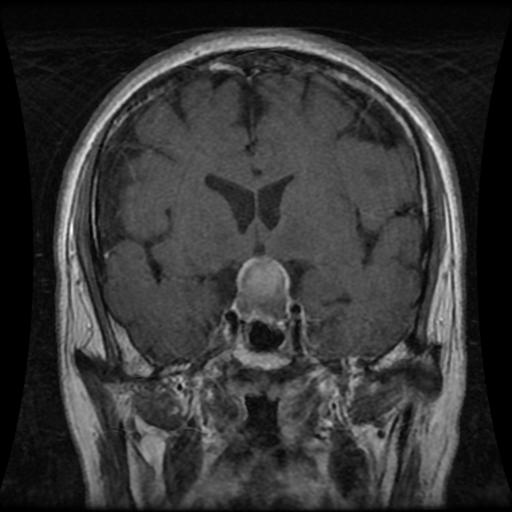
Label: pituitary